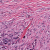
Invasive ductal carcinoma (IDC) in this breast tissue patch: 1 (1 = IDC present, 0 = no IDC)